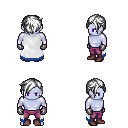
a pixel art fantasy rpg character, male body template, dark elf, purple skin, white trimmed cape, magenta pants, white pixie cut hairstyle, metal gloves, maroon shoes, four views (front, back, left, right), 2x2 character sprite sheet, small pixel art, hard edges, no anti-aliasing